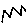
Label: zigzag